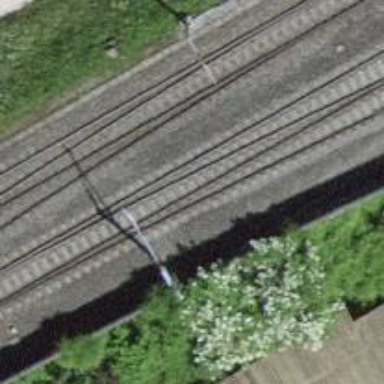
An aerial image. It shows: Siding railway track with electrified contact line.